Question: '''
document.getElementById('area').onkeyup=keydown;
function keydown (event) {
if (event.target.id=='area' && event.which==13) {
document.getElementById('arsh').innerHTML+="
";
}
}
'''
Arsh is the ID of my paragraph where i want to add the new line why is this not working can anyone help me ?I just want to add a new line when Enter is pressed in the textarea (ID area) to my Paragraph (ID arsh).
here is the HTML
'''
<textarea ID="area" class="in">
Message
</textarea>
<br />
<br />
<p ID="tiesh" class="sh">
</p>
<br />
<br />
<p ID="arsh" class="sh">
</p>
<br />
</div>
'''
I am basically trying to do it like here in stackoverflow when you press enter in the textarea down the paragraph jumps down a line also.

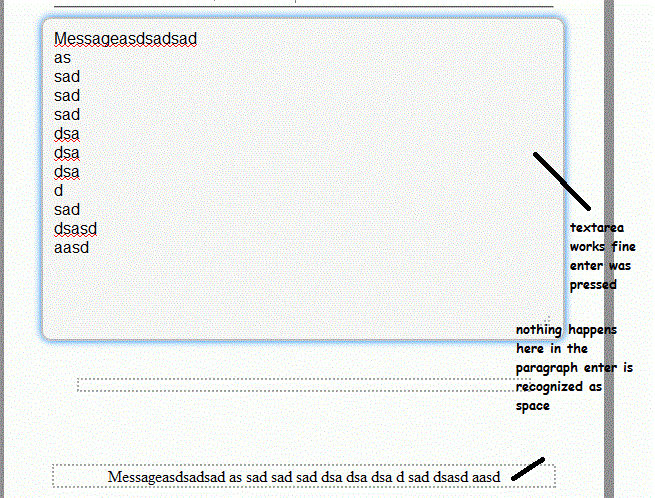
Answer: Using CSS, give '#arsh' (or any other elements that you want to render new lines) this attribute.
'''
white-space: pre-wrap;
'''